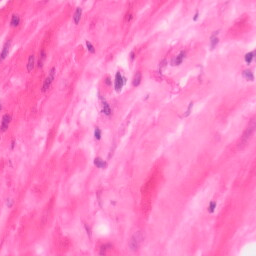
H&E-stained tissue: Colon